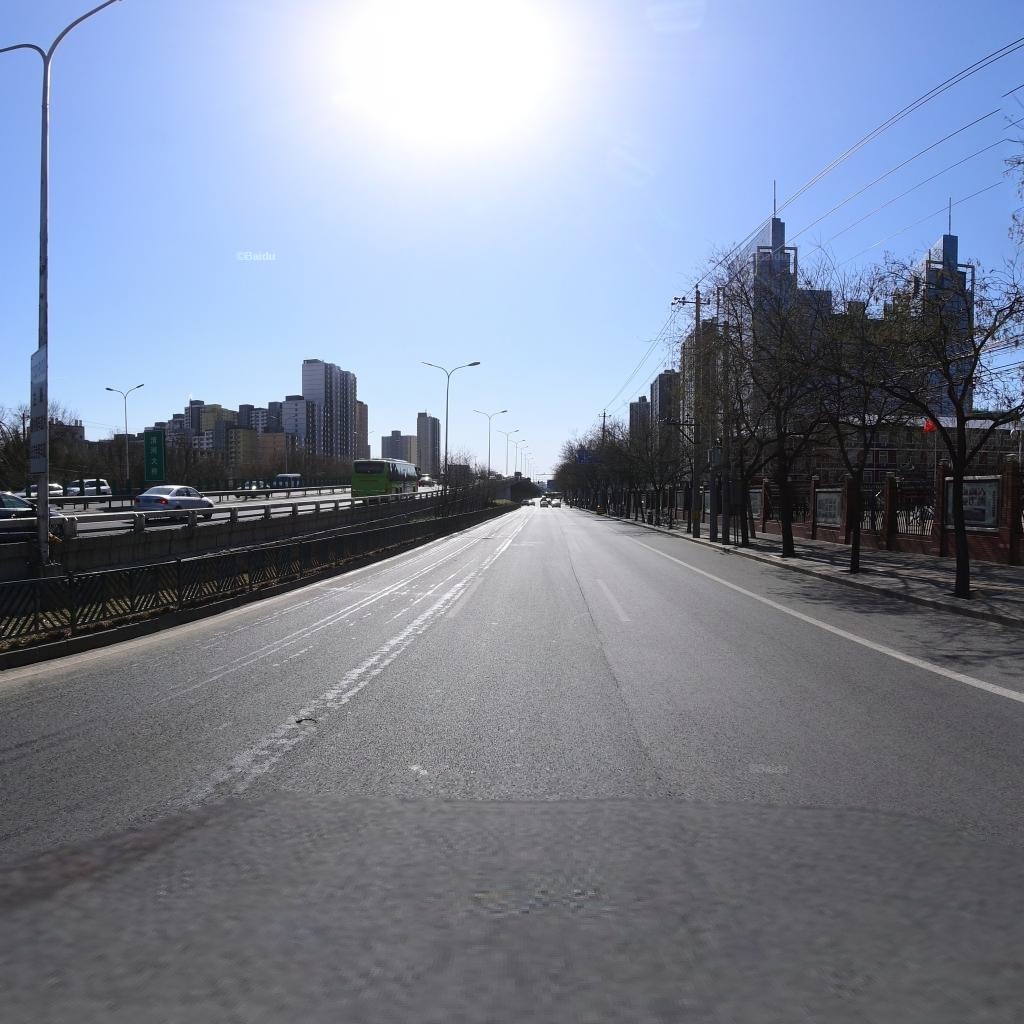
Region: Haidian
Road damage annotations: longitudinal crack, pothole